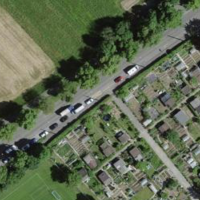
EUNIS habitat code: 53
Species observed at this site:
Circaea lutetiana
Portulaca oleracea